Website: lowes
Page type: payment
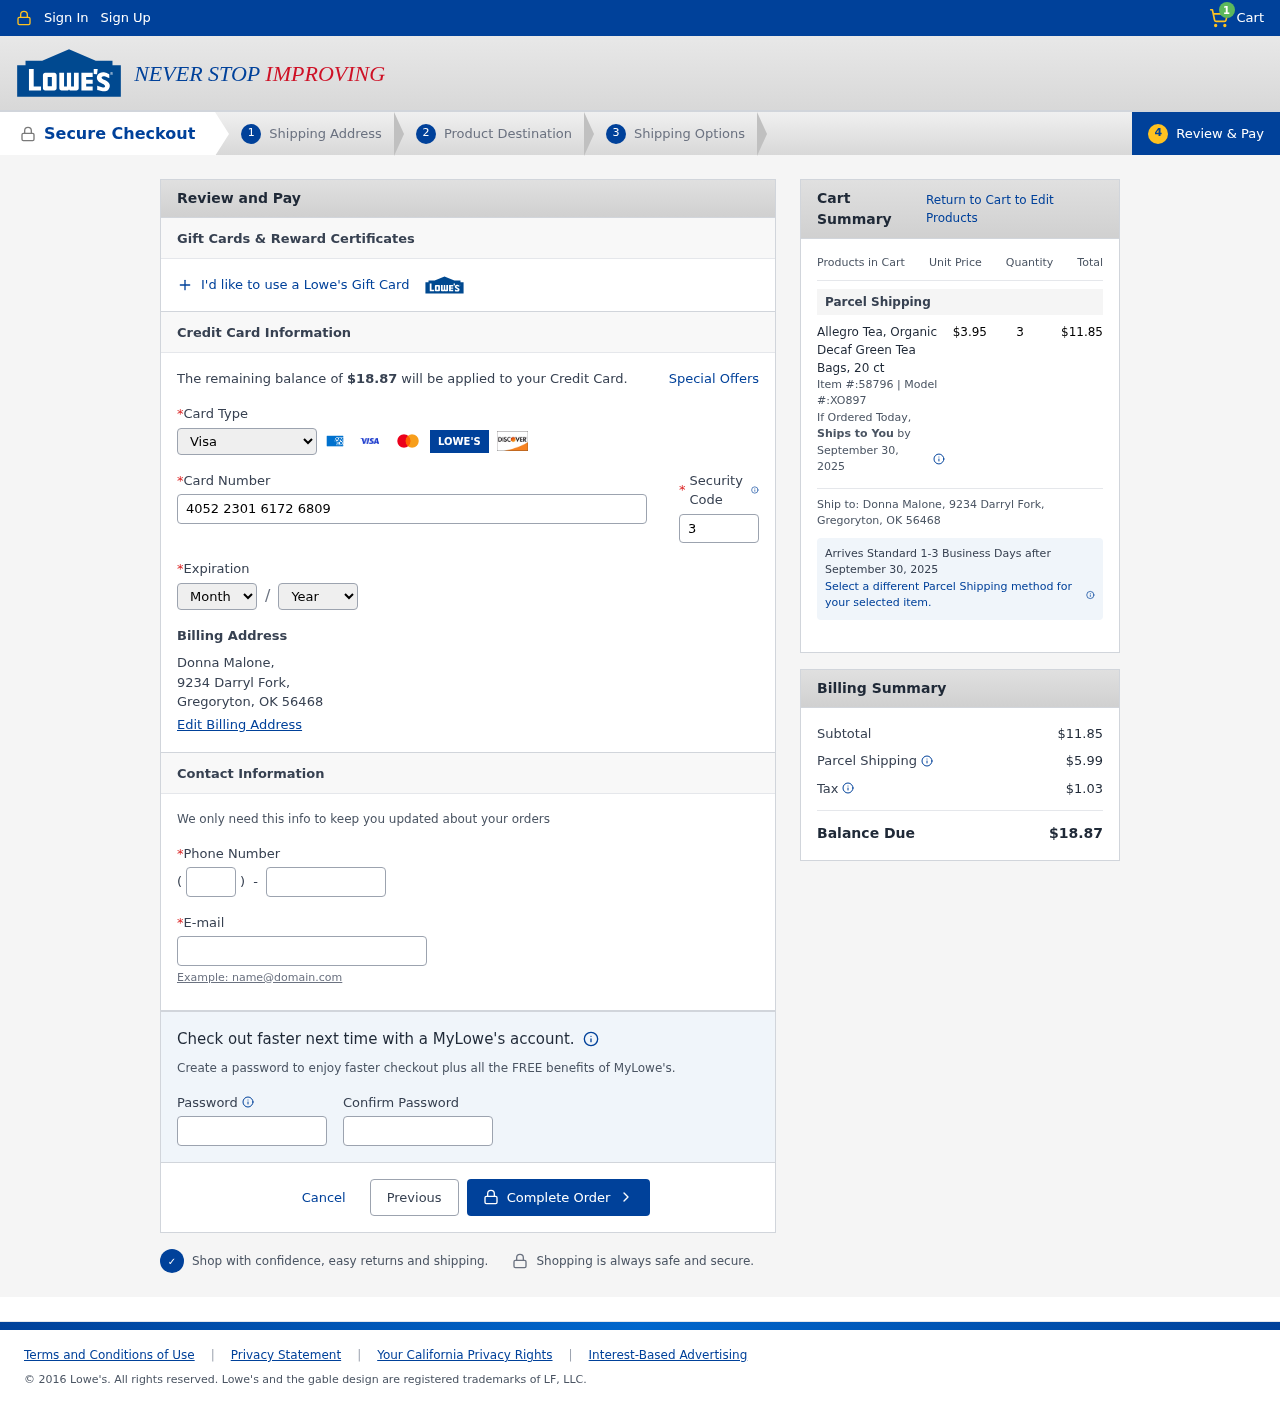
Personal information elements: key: PII_CARD_CVV
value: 357
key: PII_CARD_EXPIRY_MONTH
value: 08
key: PII_CARD_EXPIRY_YEAR
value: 27
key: PII_CARD_NUMBER
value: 4052 2301 6172 6809
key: PII_CARD_TYPE
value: Visa
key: PII_CITY_STATE_ZIP
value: Gregoryton, OK 56468
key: PII_EMAIL
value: donna.malone@gmail.com
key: PII_FULLNAME
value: Donna Malone,
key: PII_PHONE
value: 7064693546
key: PII_PHONE_AREA
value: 706
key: PII_STREET
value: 9234 Darryl Fork
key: PII_STREET
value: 9234 Darryl Fork,
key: PII_FULLNAME2
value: Donna Malone
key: PII_CITY
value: Gregoryton
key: PII_STATE_ABBR
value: OK
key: PII_POSTCODE
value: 56468
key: PII_POSTCODE_FULL
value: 56468
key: PII_CITY_STATE
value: Gregoryton, OK
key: PII_POSTCODE_NUMERIC
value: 56468
Product elements: key: PRODUCT1_NAME
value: Allegro Tea, Organic Decaf Green Tea Bags, 20 ct
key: PRODUCT1_PRICE
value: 3.95
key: PRODUCT1_QUANTITY
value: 3
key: PRODUCT1_ITEM
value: Item #:58796
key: PRODUCT1_MODEL
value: Model #:XO897
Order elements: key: ORDER_NUM_ITEMS
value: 1
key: ORDER_TOTAL
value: $18.87
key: ORDER_SHIPPING_DATE
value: September 30, 2025
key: ORDER_SUBTOTAL
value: $11.85
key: ORDER_SHIPPING_DATE2
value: September 30, 2025
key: ORDER_SHIPPING_COST
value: $5.99
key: ORDER_TAX
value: $1.03